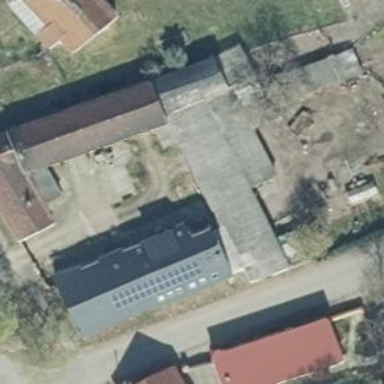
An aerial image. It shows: Gray stable with skillion roof made of eternit material.